【题型】填空题　【知识点】平面几何　【难度】easy
已知：如图, 已知 $\triangle ABC$ 的周长为 $15$, 点 $E$、$F$ 是边 $BC$ 的三等分点, $DE // AB$, $DF // AC$, 那么 $\triangle DEF$ 的周长是\_\_\_\_\_\_。

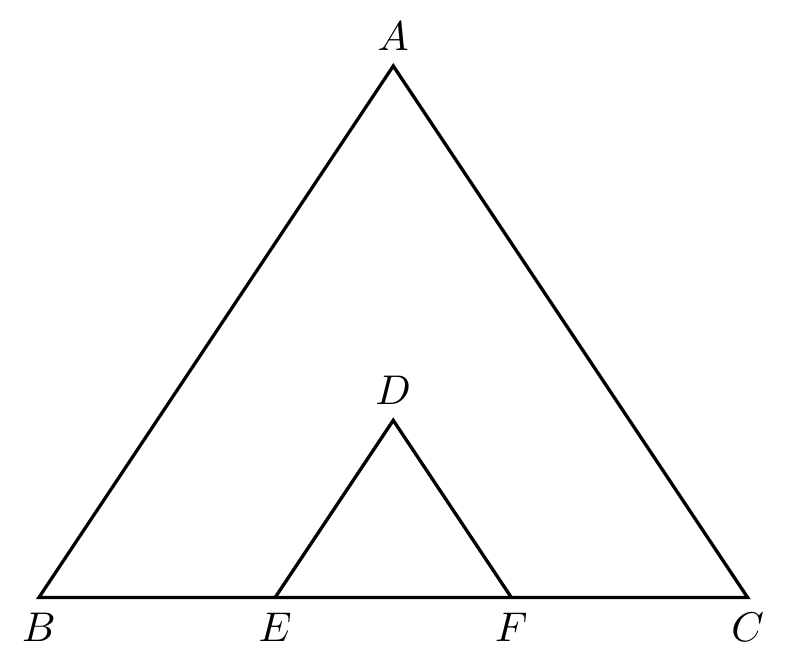
【解答】
解：$\because$ 点 $E$、$F$ 是边 $BC$ 的三等分点,

$\therefore$ $EF = \frac{1}{3} BC$,

$\because$ $DE // AB$, $DF // AC$,

$\therefore$ $\angle DEF = \angle B$, $\angle DFE = \angle C$,

$\therefore$ $\triangle DEF \sim \triangle ABC$,

$\therefore$ $\triangle DEF$ 的周长：$\triangle ABC$ 的周长 $= \frac{EF}{BC} = \frac{1}{3}$,

$\therefore$ $\triangle DEF$ 的周长 $= \frac{1}{3} \times 15 = 5$。

故答案为：$5$。